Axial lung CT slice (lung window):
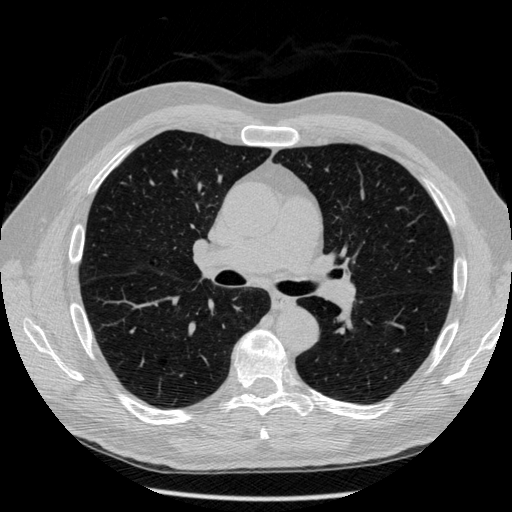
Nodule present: no